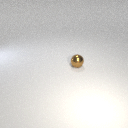
small brown metal sphere